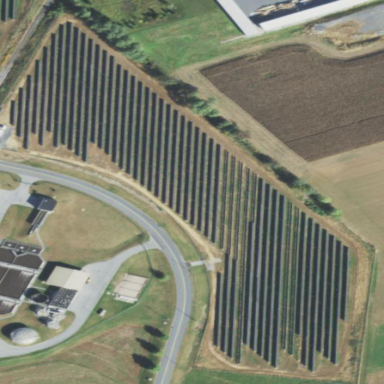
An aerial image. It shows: Solar power plant utilizing photovoltaic technology to generate electricity.